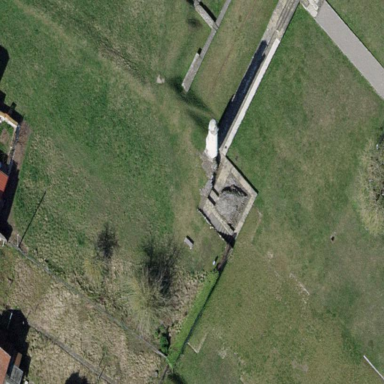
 specifically temple. It is categorized as tourism attraction."